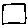
Label: square